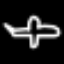
Label: airplane